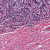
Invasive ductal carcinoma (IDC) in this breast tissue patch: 1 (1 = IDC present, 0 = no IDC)